Question:
'checkout the code on this link'
'https://codepen.io/vibhav-joshi/pen/KKejEvE?editors=0010'
We are trying to get the heatmap on our revit model but we are unable to show the heatmap. Tried several ways like changing the extensions from getExtensions() to loadExtensions() still nothing is showing in the viewer.
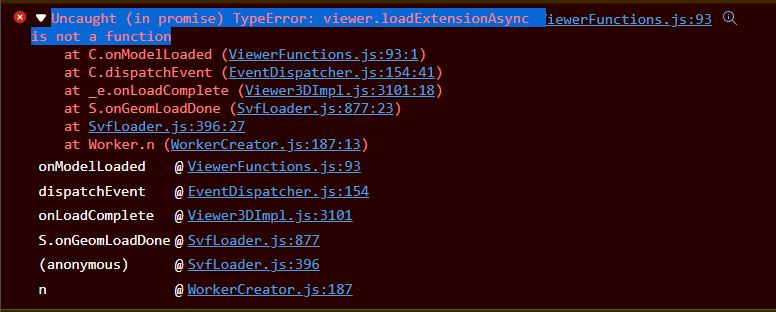
Answer: There's no method called 'loadExtensionAsync' in the viewer API. You can use the <URL> if the extension was already loaded before.
Also, please note that we have recently updated our DataViz demo, <URL>.